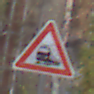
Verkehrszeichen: Bahnuebergang
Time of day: MorningAfternoon
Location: Outdoor (Urban)
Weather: PartlyCloudy
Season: NotSpecified
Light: Natural